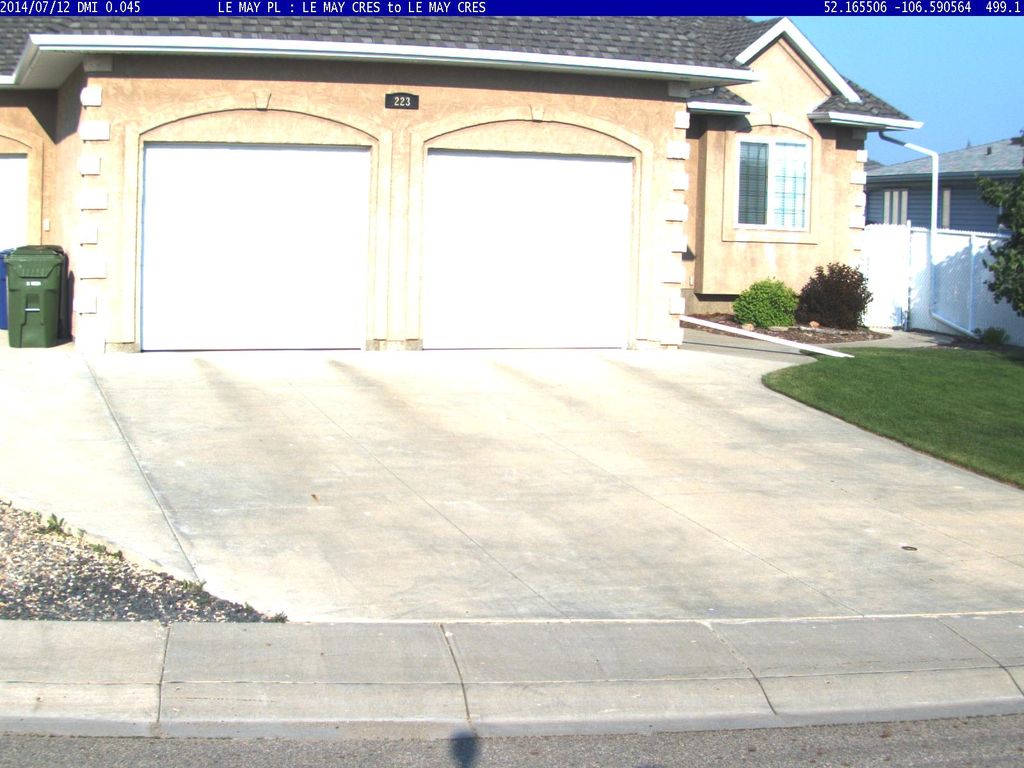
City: saskatoon